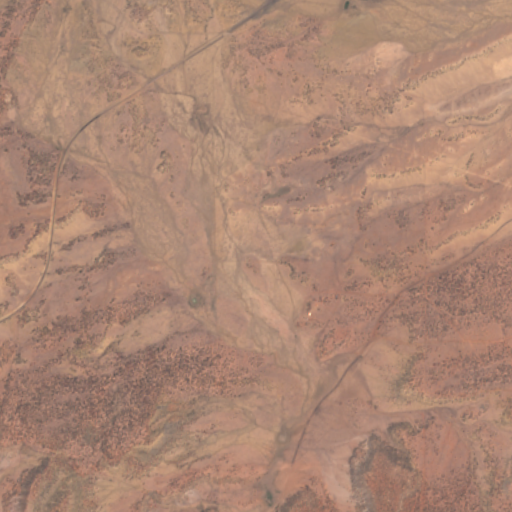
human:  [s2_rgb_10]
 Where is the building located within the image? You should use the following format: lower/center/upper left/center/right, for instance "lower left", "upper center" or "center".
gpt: The building is located in the lower right of the image.
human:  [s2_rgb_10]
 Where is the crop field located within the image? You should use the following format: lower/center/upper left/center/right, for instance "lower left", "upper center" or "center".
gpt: There is no crop field in the image.